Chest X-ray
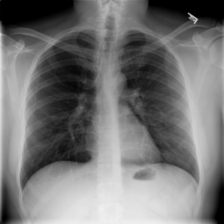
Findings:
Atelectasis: negative
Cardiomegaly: negative
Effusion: negative
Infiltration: negative
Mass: negative
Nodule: negative
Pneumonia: negative
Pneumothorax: negative
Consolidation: negative
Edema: negative
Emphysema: negative
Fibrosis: negative
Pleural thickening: negative
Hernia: negative